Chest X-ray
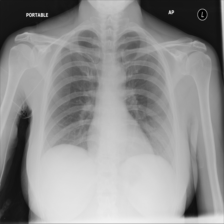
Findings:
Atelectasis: negative
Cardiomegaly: negative
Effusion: negative
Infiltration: negative
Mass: negative
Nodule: negative
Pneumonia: negative
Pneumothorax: negative
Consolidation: negative
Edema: negative
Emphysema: negative
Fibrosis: negative
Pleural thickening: negative
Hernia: negative